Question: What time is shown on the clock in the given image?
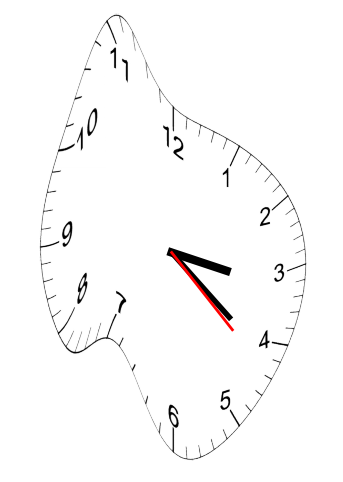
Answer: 03:21:22